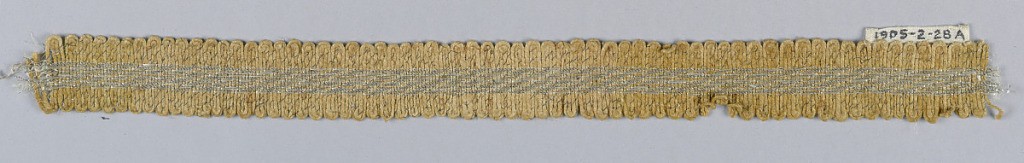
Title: Trimming
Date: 16th century
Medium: linen, silk, silver thread Technique: woven
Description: Band with a design of a silver ornament in the center and a scalloped edge formed by the manipulation of the weft.